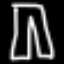
Label: pants